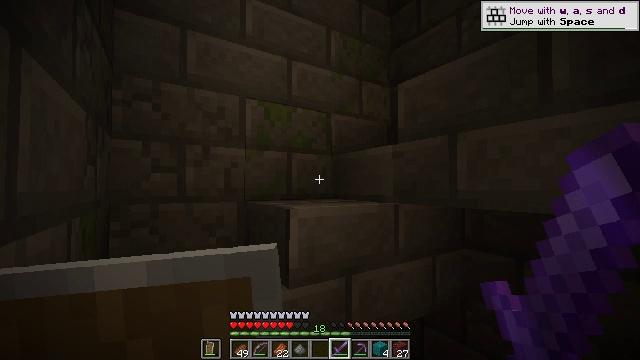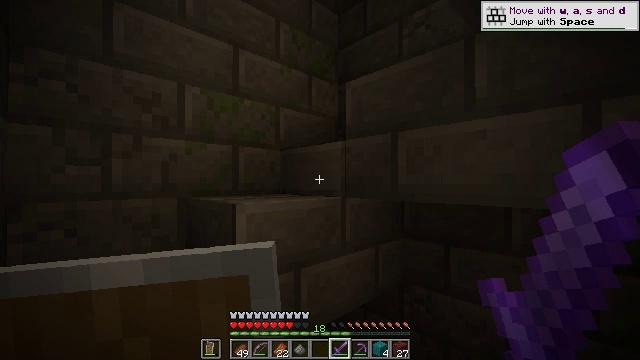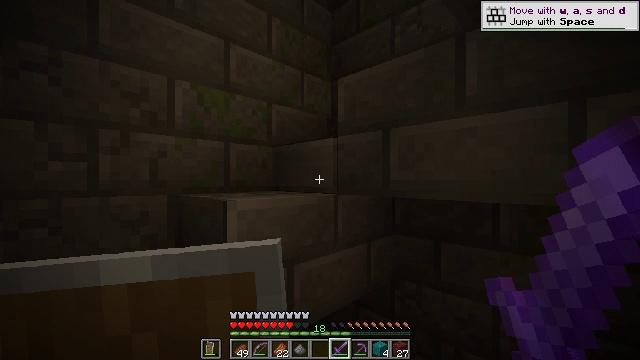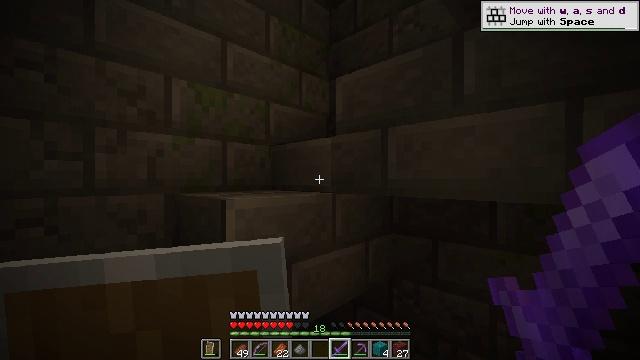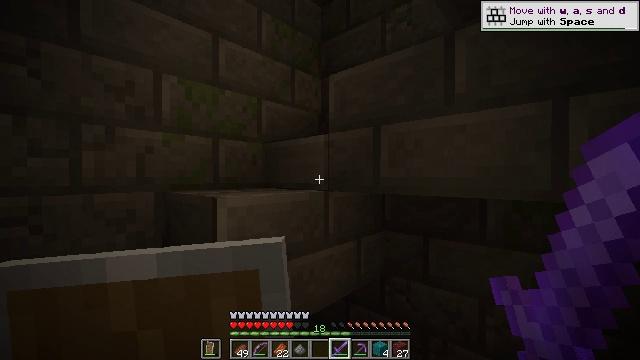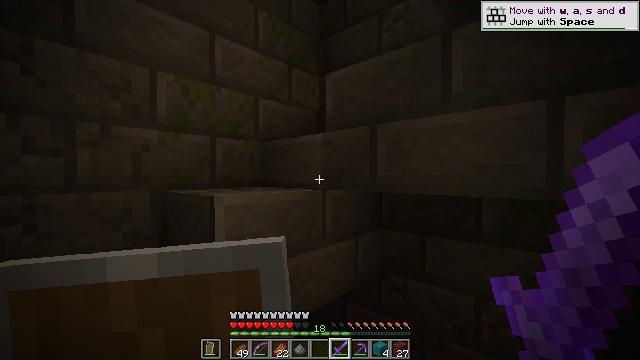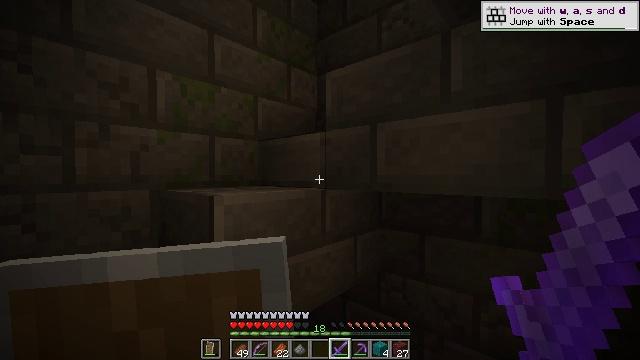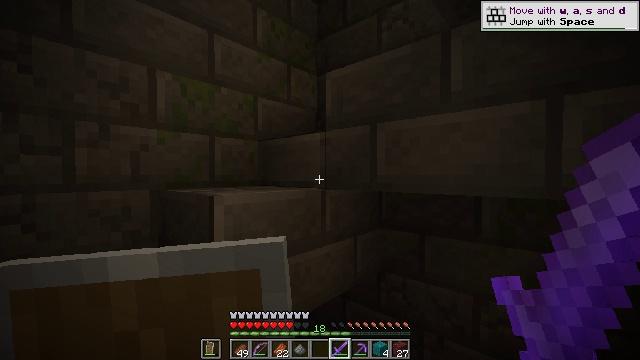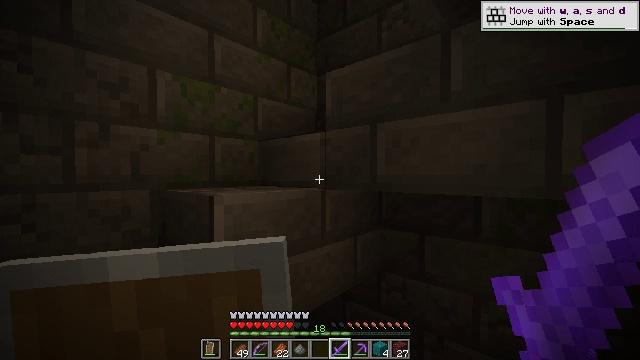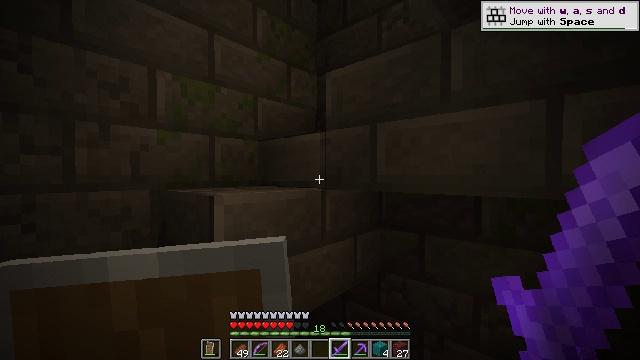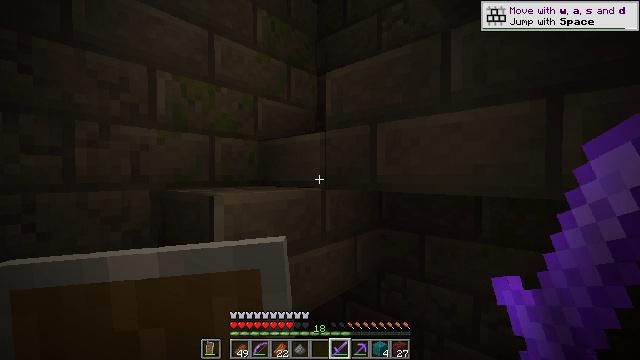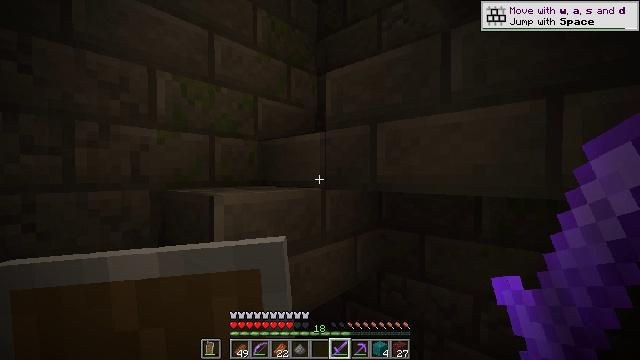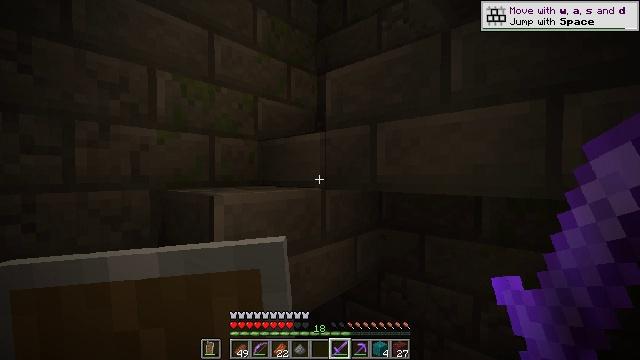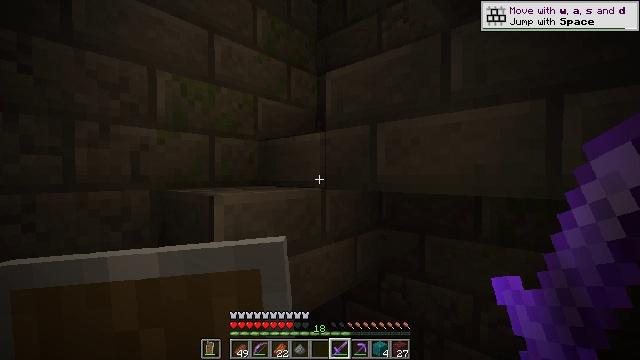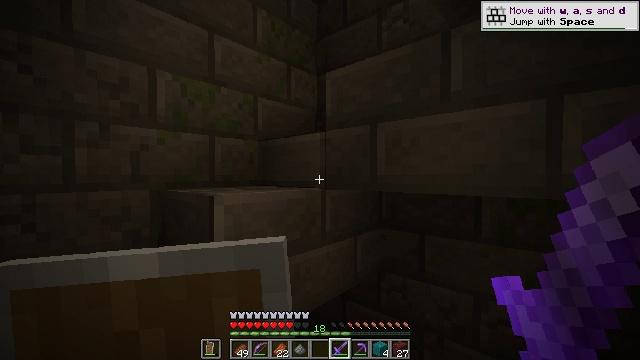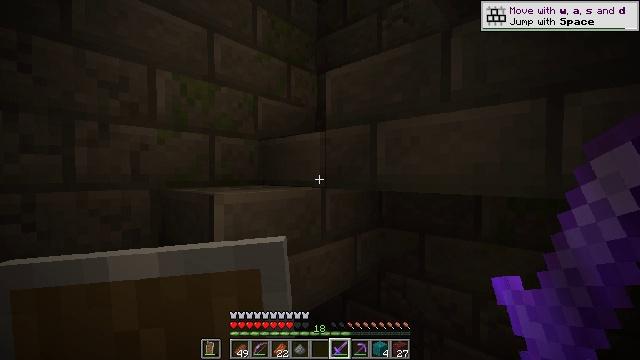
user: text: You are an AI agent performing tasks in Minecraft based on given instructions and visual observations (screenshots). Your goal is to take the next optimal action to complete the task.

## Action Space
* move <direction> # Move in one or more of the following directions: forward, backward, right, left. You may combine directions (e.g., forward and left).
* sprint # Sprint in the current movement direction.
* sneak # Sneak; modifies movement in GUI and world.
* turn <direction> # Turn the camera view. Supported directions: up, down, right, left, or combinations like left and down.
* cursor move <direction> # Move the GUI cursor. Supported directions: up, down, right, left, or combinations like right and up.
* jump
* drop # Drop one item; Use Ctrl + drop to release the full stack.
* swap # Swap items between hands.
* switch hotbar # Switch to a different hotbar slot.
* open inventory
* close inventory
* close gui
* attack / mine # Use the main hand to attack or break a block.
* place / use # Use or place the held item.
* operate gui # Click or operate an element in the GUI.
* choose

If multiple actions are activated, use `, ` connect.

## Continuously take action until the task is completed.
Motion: motion action
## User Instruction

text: Attack the stone bricks to gather materials.
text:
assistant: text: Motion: turn right and down
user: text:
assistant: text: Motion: turn right
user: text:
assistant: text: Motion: no_op
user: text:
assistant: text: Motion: turn right
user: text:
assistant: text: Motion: no_op
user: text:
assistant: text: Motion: no_op
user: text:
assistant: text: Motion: no_op
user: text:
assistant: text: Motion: no_op
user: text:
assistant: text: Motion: no_op
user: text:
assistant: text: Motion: no_op
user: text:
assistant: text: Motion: no_op
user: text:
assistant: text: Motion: no_op
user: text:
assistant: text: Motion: no_op
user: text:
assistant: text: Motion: no_op
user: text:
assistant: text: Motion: no_op
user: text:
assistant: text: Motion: move left, turn right and down
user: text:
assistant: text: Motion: move forward and move left, turn right and down
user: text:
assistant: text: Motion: move forward and move left, turn right and down
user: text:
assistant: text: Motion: move forward and move left, turn right and down
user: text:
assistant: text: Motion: move forward and move left
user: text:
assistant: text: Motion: move forward and move left
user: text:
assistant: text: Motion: move forward and move left
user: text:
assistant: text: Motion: move forward and move left, turn right
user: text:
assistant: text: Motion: move forward and move left, turn right
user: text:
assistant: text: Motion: move forward and move left, turn right
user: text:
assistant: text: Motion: move forward and move left, turn right
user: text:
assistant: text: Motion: move forward and move left, turn right
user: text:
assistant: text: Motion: move forward and move left, turn right
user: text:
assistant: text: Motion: move forward and move left, turn right
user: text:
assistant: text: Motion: move forward and move left, turn right and down